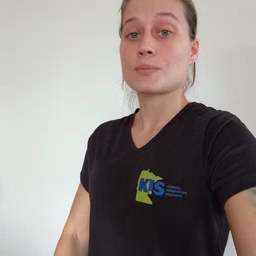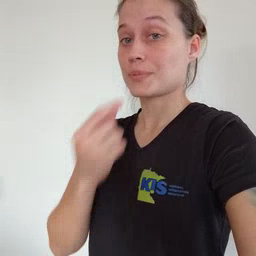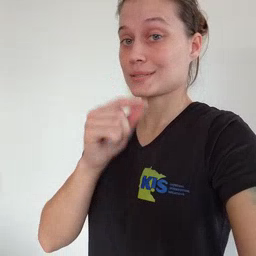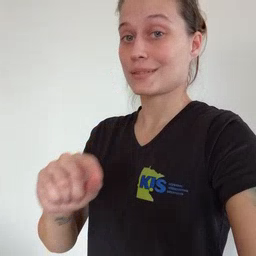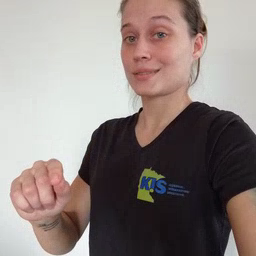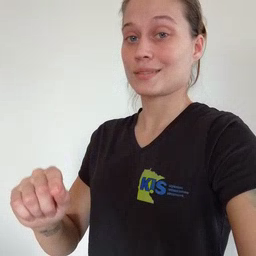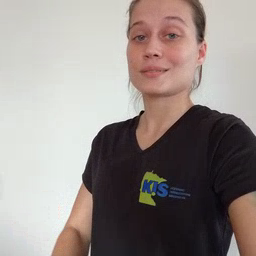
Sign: pencil